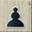
Piece: bP